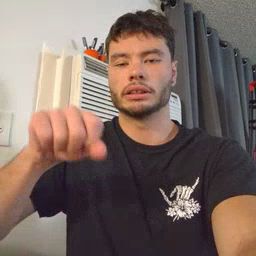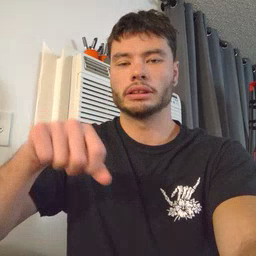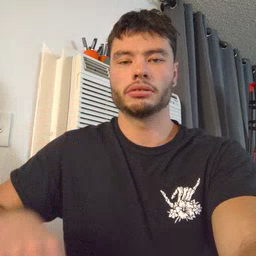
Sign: yes